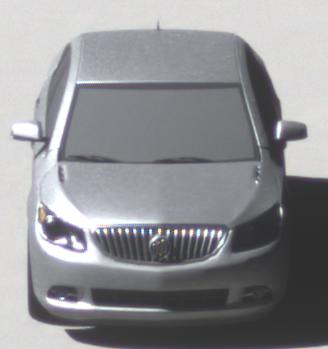
Make: Buick
Model: LaCrosse
Detailed model: Gen. 2
Model produced from: 2009
Model produced until: 2016
Doors: 4
Color: white
Road condition: dry road
Daytime: midday
Contrast: high contrast